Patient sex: M
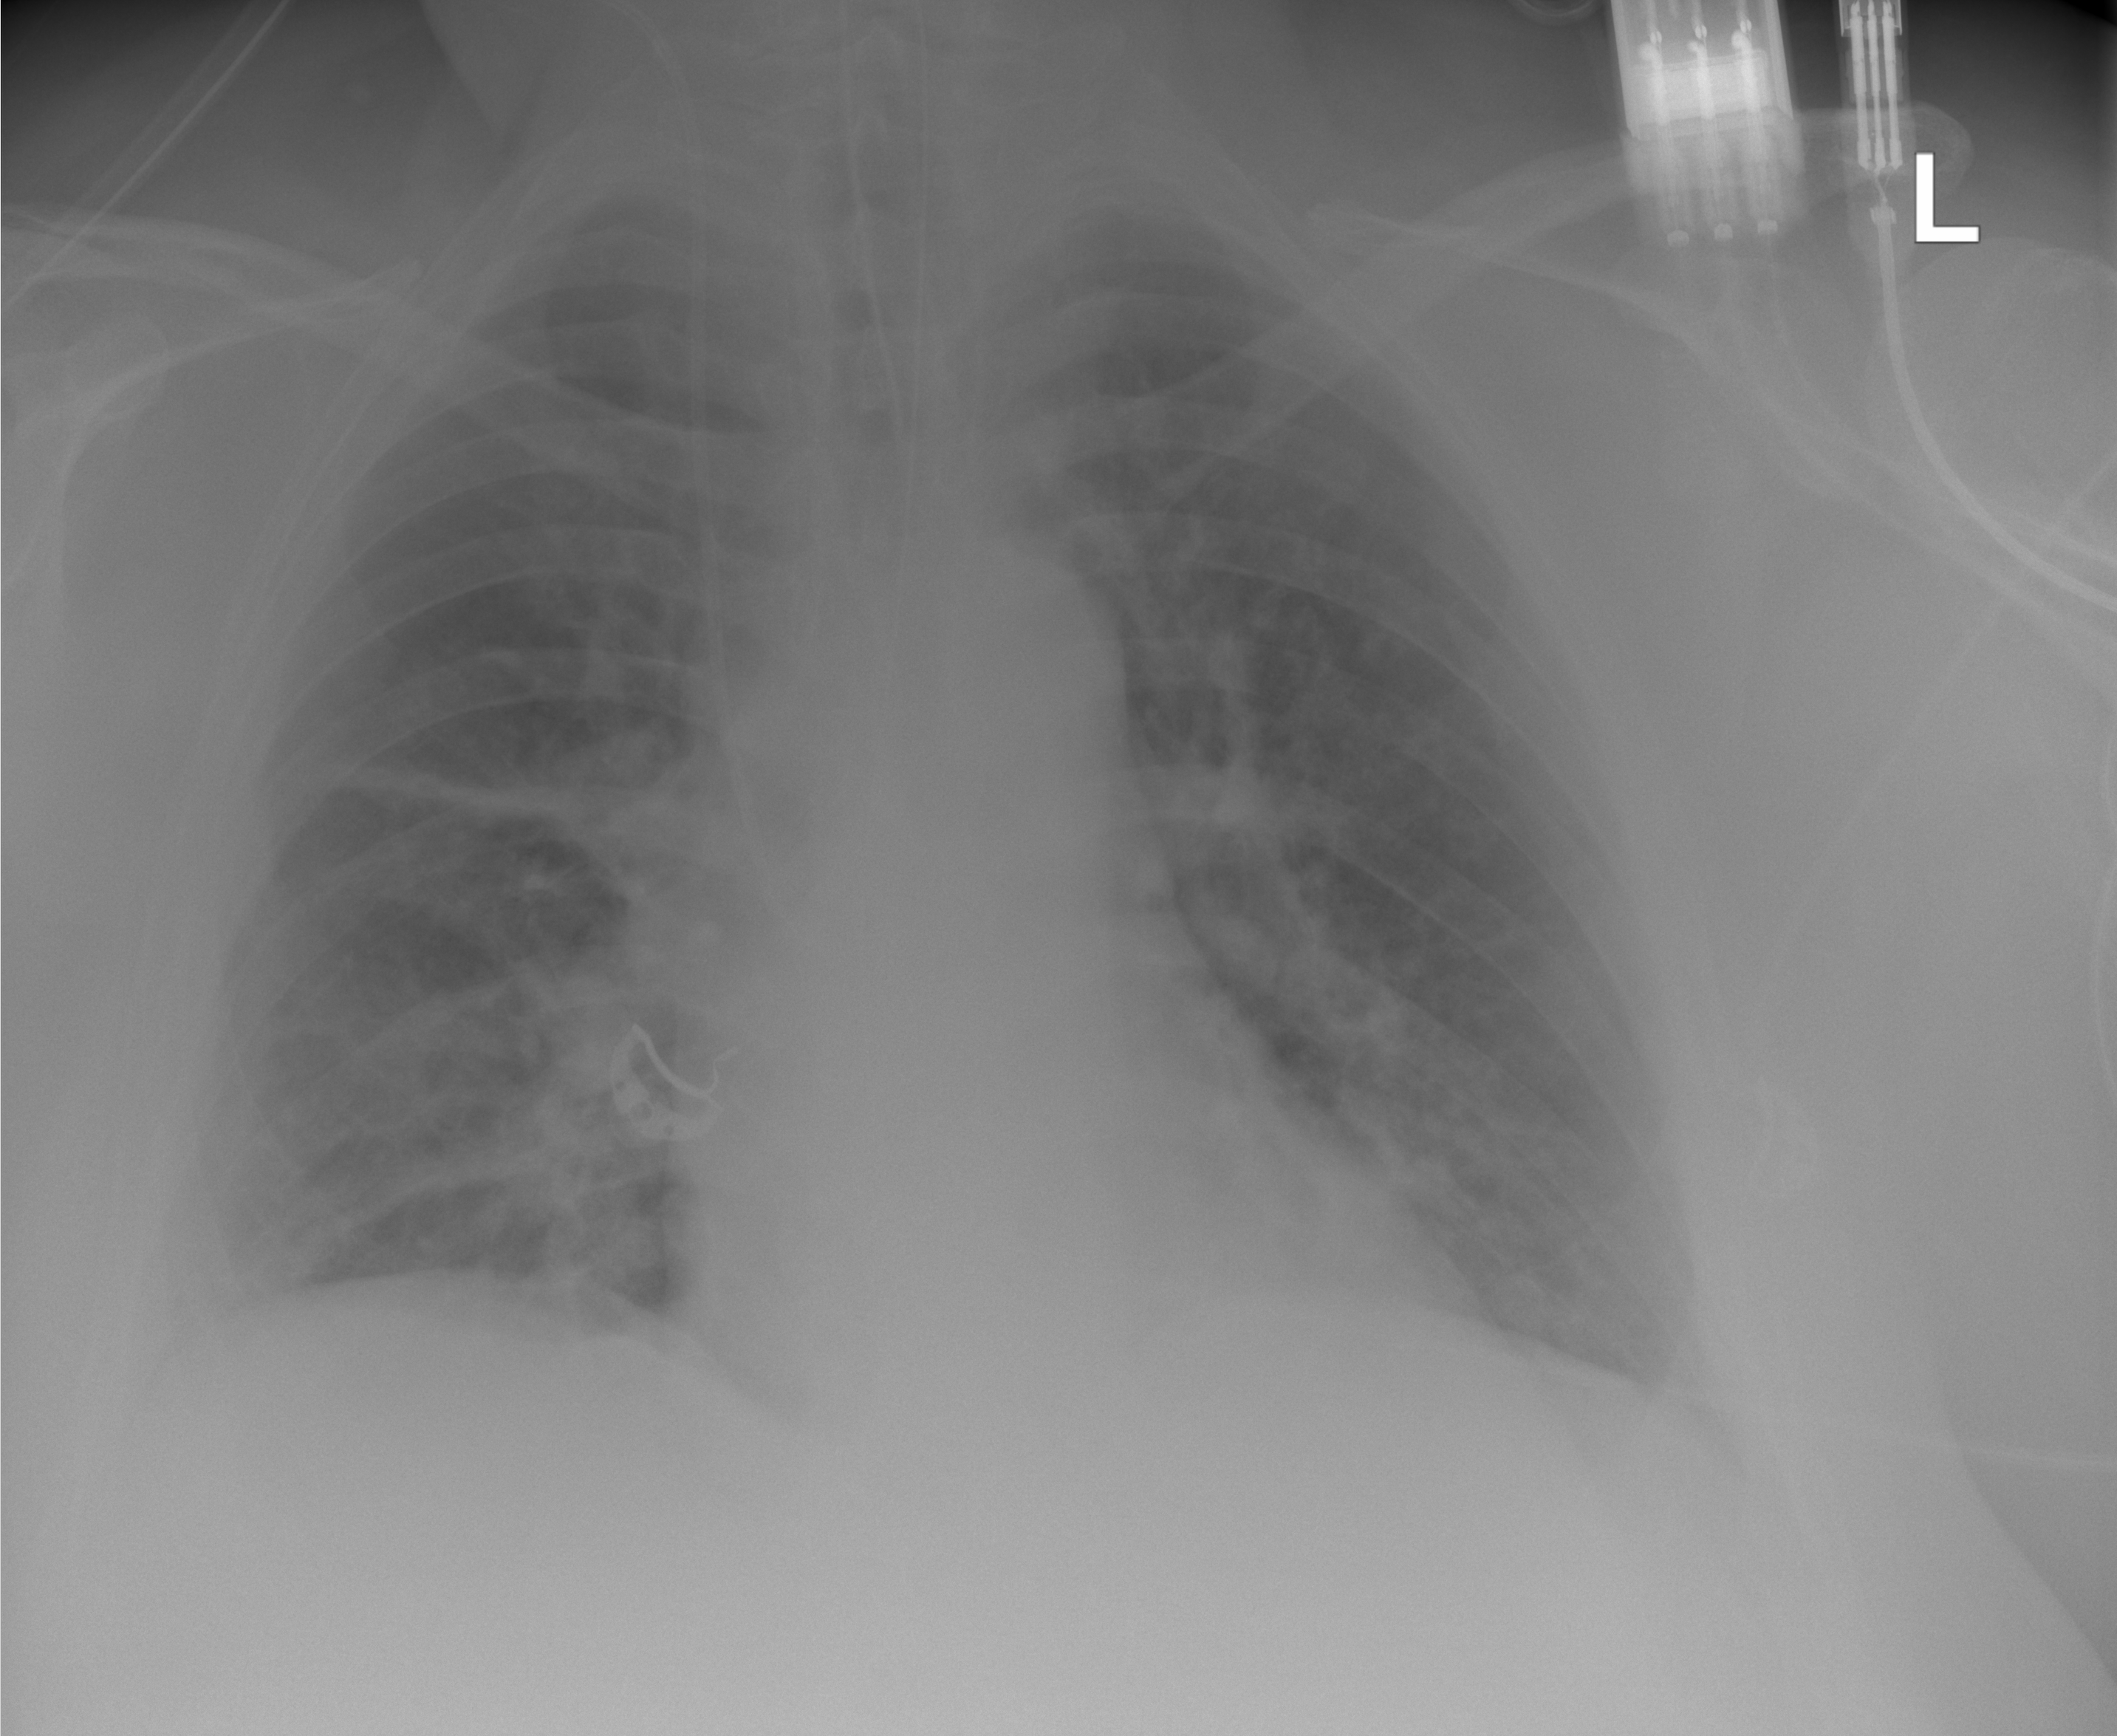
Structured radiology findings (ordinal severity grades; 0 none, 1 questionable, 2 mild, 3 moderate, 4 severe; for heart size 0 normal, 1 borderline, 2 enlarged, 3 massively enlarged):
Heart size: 0
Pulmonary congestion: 2
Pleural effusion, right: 0
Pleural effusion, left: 0
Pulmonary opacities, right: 2
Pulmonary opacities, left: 2
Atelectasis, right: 2
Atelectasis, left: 2